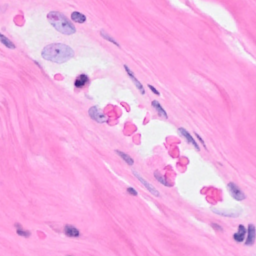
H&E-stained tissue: Breast